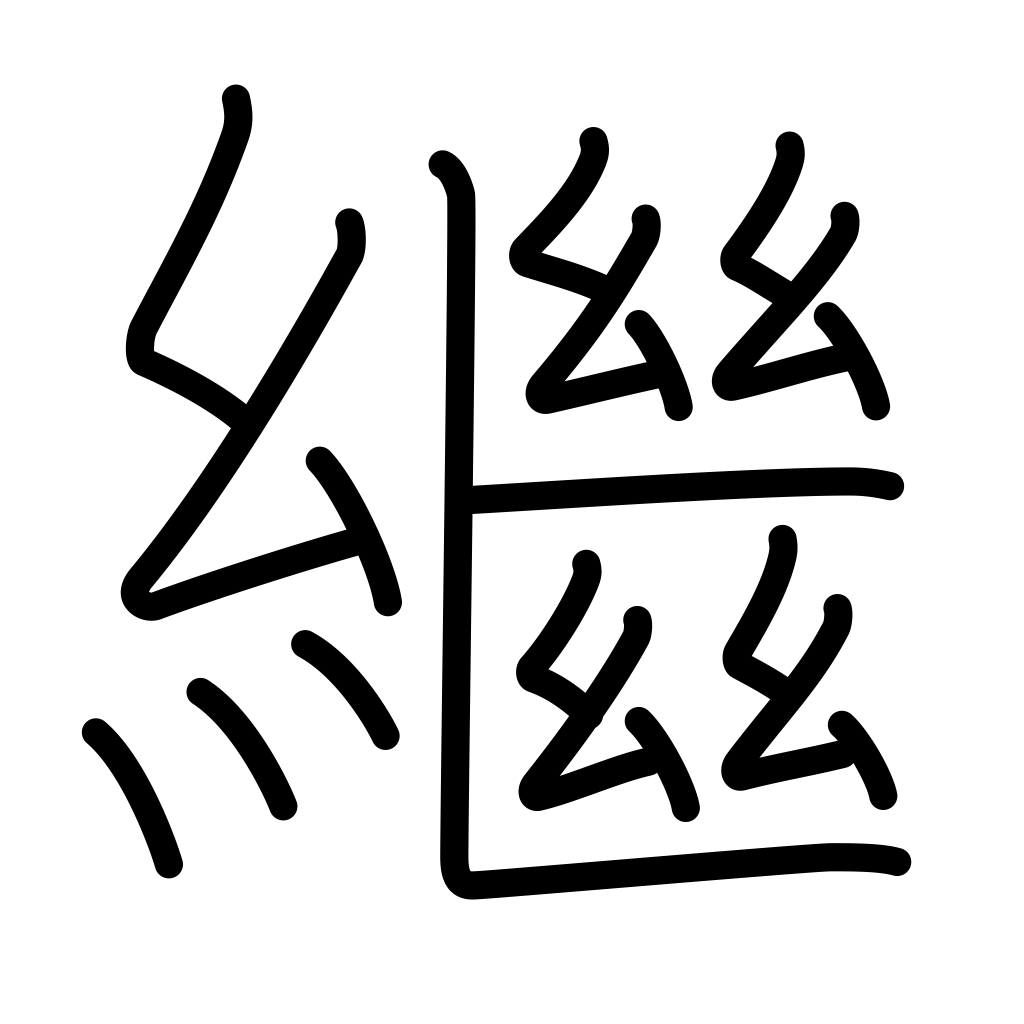
Meaning: succeed, inherit, patch